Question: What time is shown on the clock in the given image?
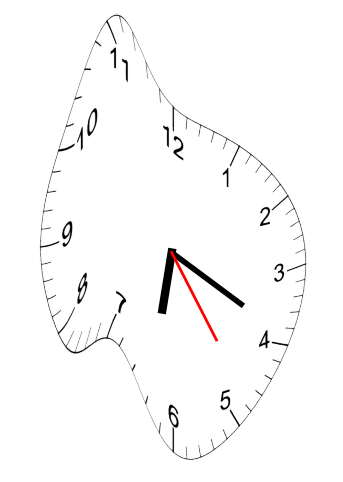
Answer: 06:19:24